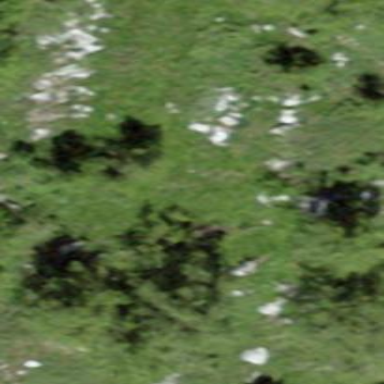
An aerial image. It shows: Forest area.